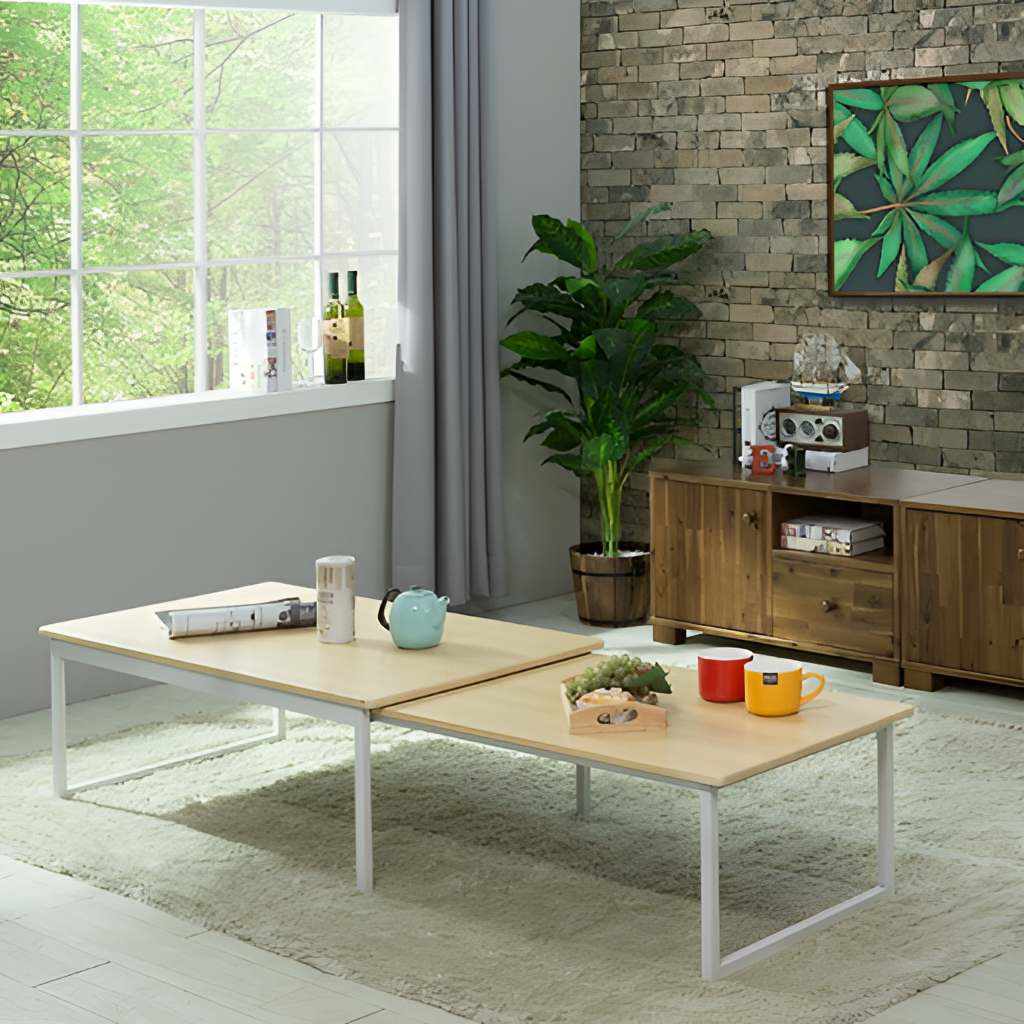
wood coffee table, living room, modern, white tile flooring, with plank pattern, brick wallpaper, with stone pattern